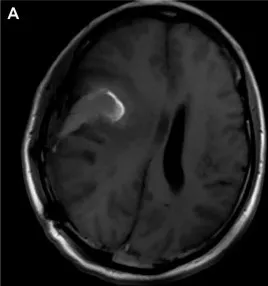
(A,B) Postoperative head MRI T1-weighted sequences and T2-weighted sequences illustrating complete resection of the cystic solid lesion in the right frontoparietal lobe.
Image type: radiology (mri)